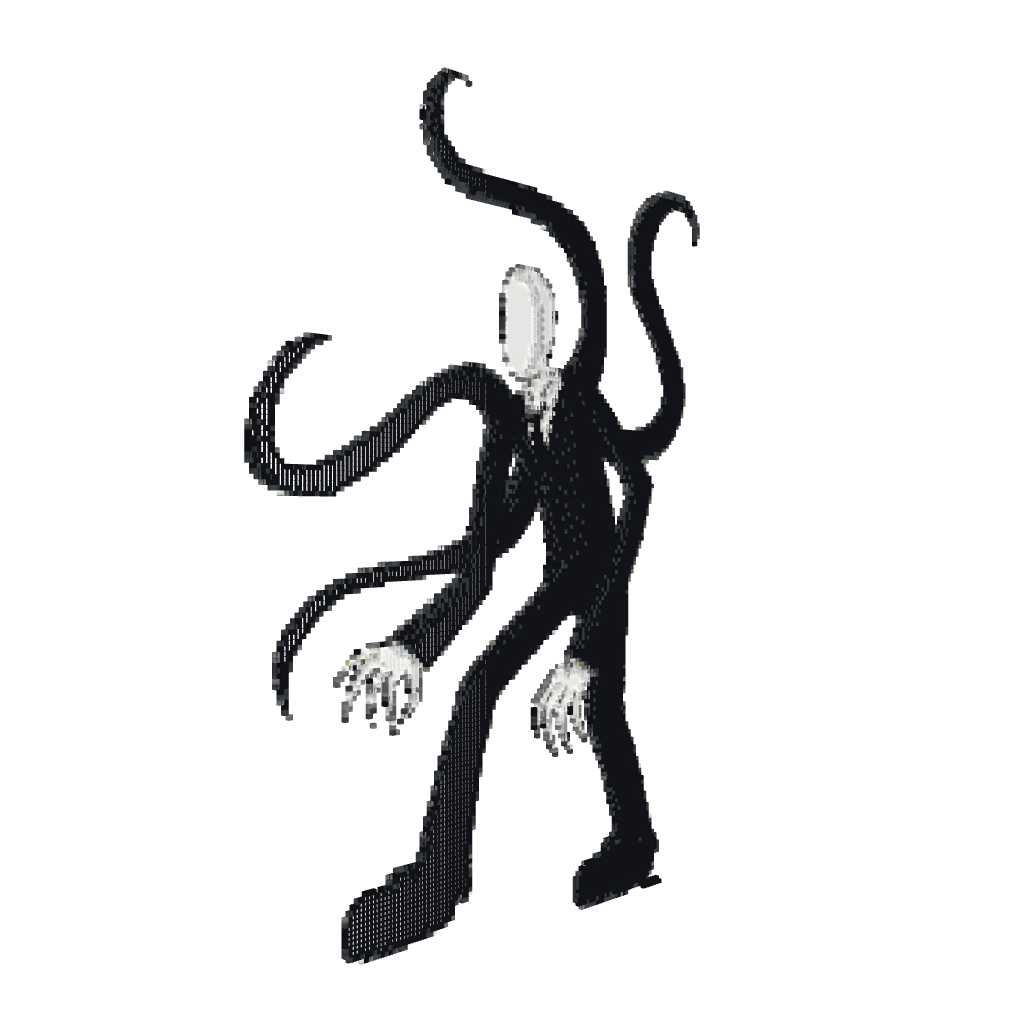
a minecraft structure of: Slenderman Pixel Art